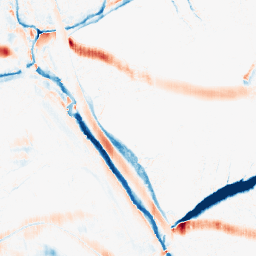
Category: morphological
Decomposition family: morphological_ellipse
Decomposition parameters: operation: average
width: 20
height: 5
Upsampling method: regularized
Upsampling parameters: scale: 2
lambda_reg: 0.01
Upsampling scale: 2